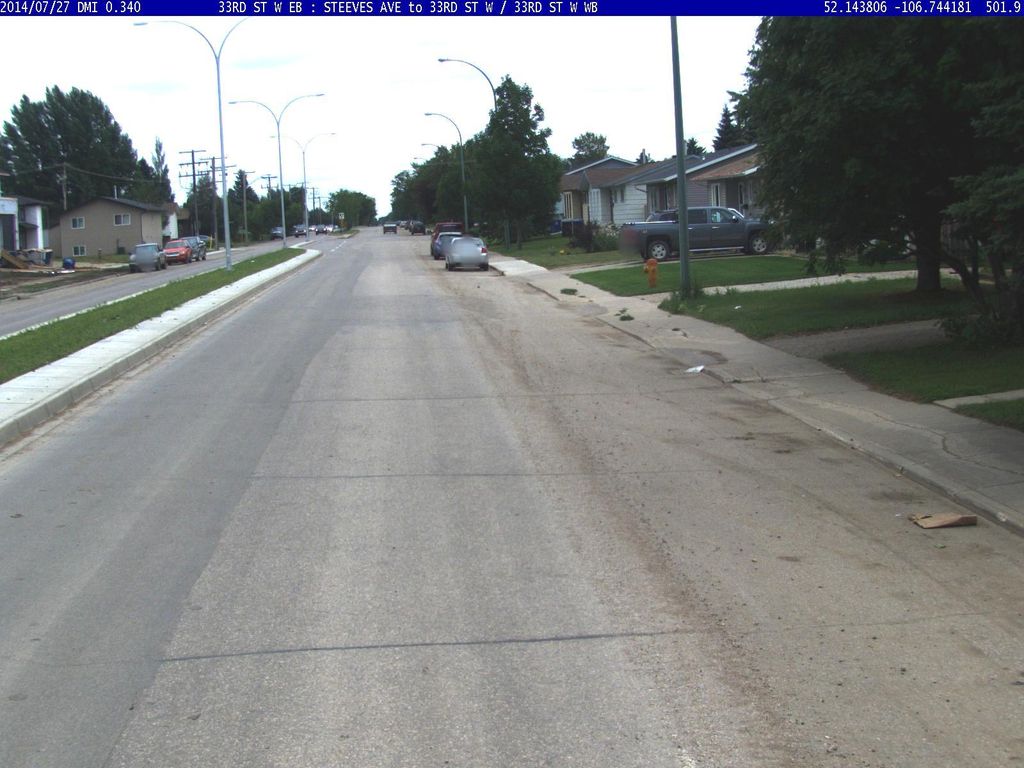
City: saskatoon